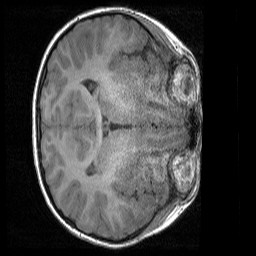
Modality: T1w
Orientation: axial
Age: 7
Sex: female
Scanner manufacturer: siemens
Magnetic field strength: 3 T
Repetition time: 1.65 s
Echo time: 0.00203 s